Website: crate-barrel
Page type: order-returns
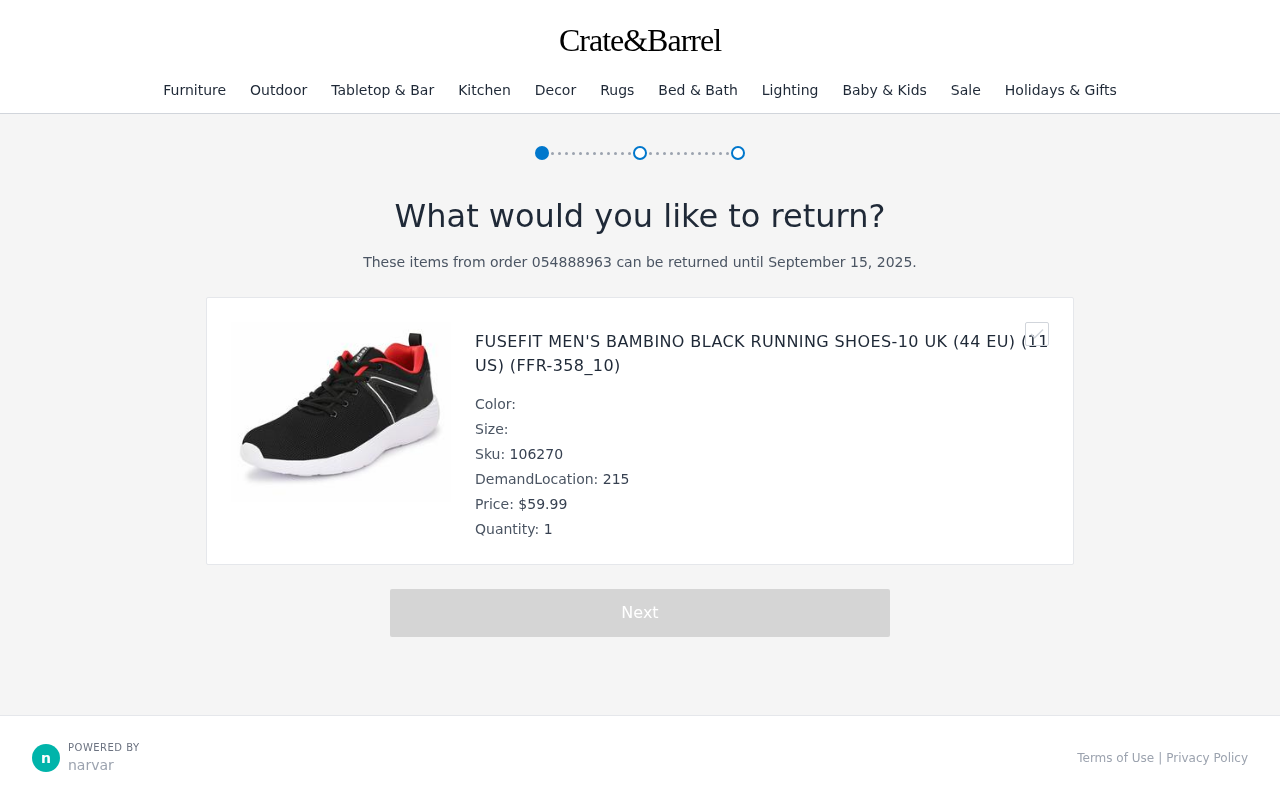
Product elements: key: PRODUCT1_NAME
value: Fusefit Men's Bambino Black Running Shoes-10 UK (44 EU) (11 US) (FFR-358_10)
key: PRODUCT1_PRICE
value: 59.99
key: PRODUCT1_QUANTITY
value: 1
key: PRODUCT1_SKU
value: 106270
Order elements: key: ORDER_ID
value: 054888963
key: ORDER_RETURN_BY_DATE
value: September 15, 2025
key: ORDER_DEMAND_LOCATION
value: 215